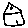
Label: house